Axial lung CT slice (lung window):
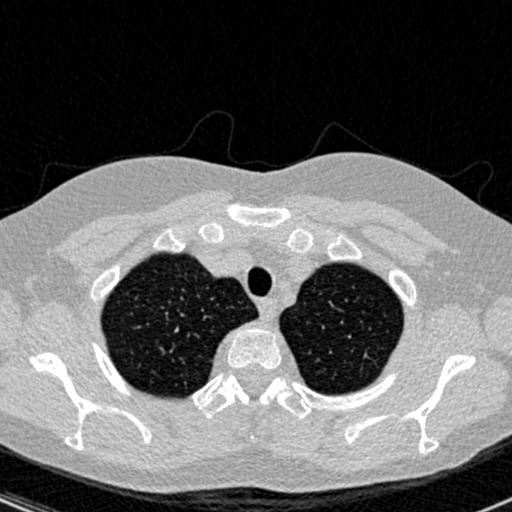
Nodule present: no